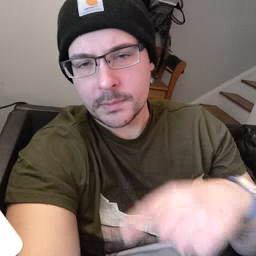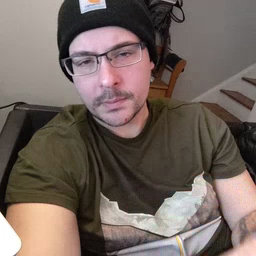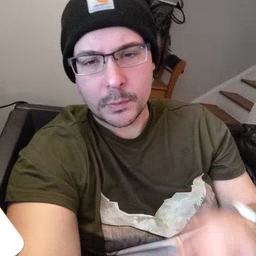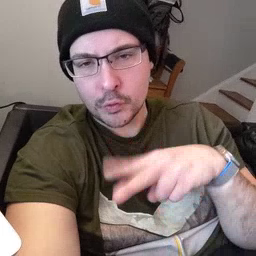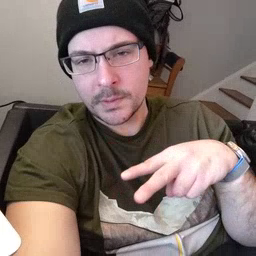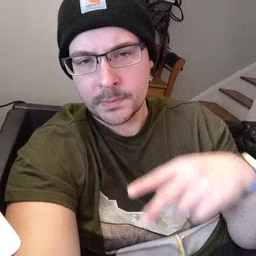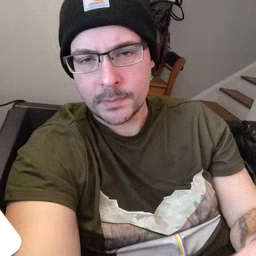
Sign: read